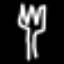
Label: fork